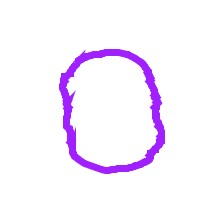
Shape: circle